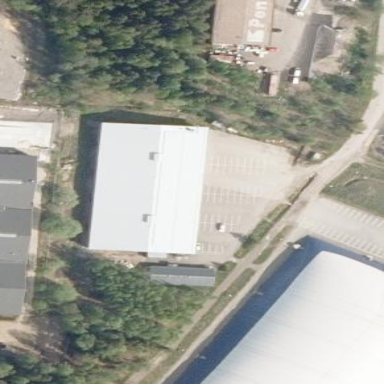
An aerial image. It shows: Sports centre building.